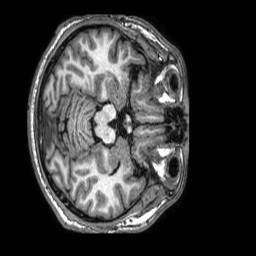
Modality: T1w
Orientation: axial
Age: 28
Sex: male
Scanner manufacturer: philips
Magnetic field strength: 1.5 T
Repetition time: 0.007005 s
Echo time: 0.00317 s